Interaction volume radius: 5 \u00c5
Interaction volume height: 10 \u00c5
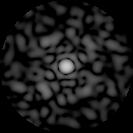
Disorder parameter: 0.8117